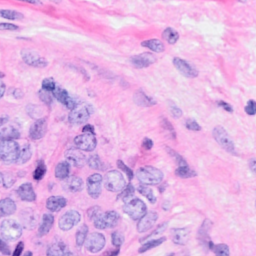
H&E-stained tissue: Breast